Field crop: maize
Growth stage: 2
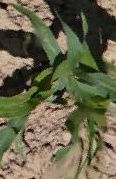
Species: maize